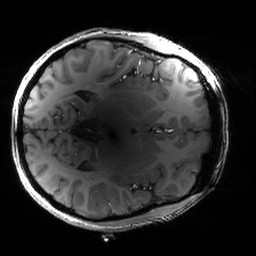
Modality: T1w
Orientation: axial
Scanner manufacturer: siemens
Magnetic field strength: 6.98 T
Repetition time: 2.8 s
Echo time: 0.00429 s